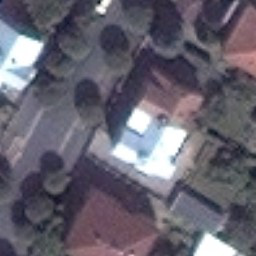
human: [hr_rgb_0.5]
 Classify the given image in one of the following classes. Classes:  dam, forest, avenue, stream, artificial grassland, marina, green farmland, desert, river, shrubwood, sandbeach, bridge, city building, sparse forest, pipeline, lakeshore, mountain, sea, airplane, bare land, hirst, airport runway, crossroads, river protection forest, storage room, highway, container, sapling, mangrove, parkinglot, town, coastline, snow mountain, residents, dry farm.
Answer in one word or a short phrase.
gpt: residents